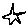
Label: star